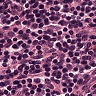
Metastatic tissue present: no